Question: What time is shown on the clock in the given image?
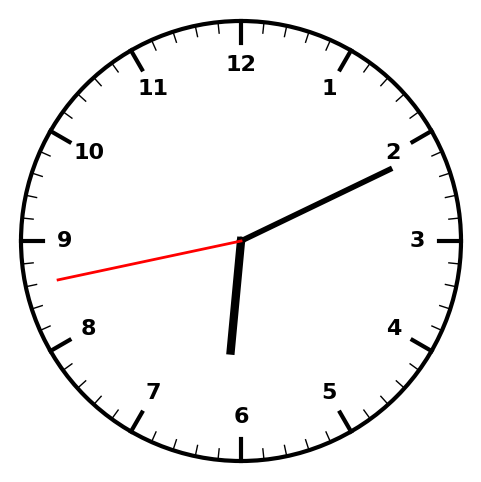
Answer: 06:10:43